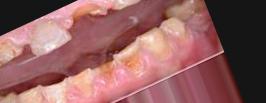
Condition: Caries